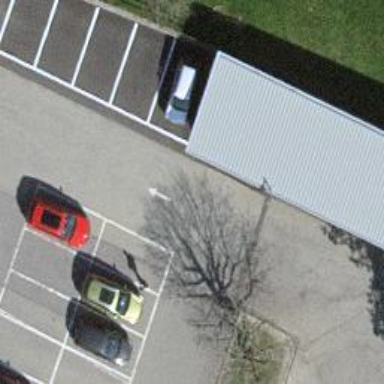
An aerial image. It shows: Parking aisle designated as service road.